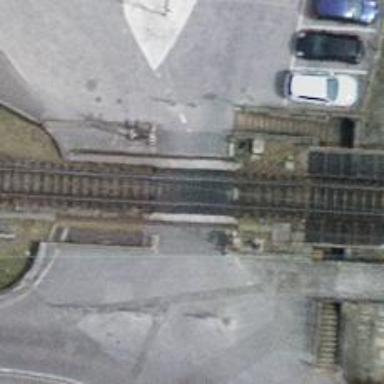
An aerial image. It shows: Railway crossing with full barriers.